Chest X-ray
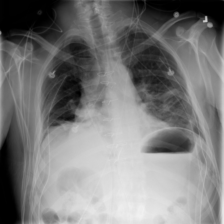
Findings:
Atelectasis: positive
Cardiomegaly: negative
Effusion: positive
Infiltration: positive
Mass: negative
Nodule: negative
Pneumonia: negative
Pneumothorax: negative
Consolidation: negative
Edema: negative
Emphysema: negative
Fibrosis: negative
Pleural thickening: negative
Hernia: negative